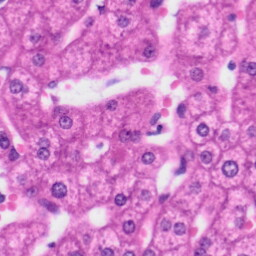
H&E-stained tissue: Liver